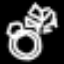
Label: diamond